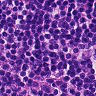
Metastatic tissue present: yes